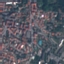
Land use / land cover class: Residential